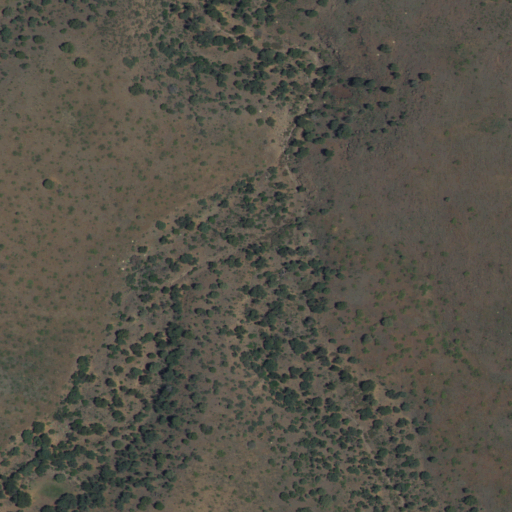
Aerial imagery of valley in New Mexico named Hells Hole containing shrub and evergreen forest